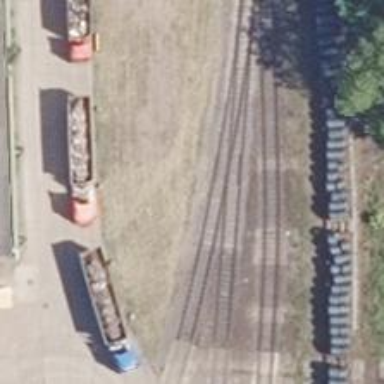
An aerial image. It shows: Railway switch.